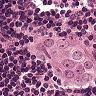
Metastatic tissue present: yes